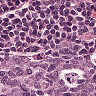
Metastatic tissue present: no